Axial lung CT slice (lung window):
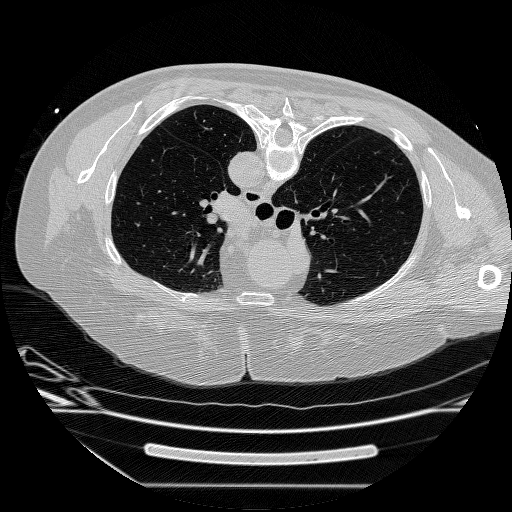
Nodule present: no